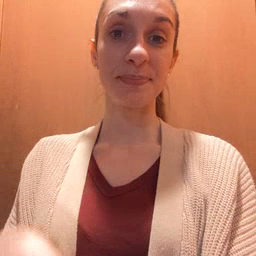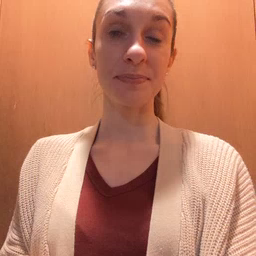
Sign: sick